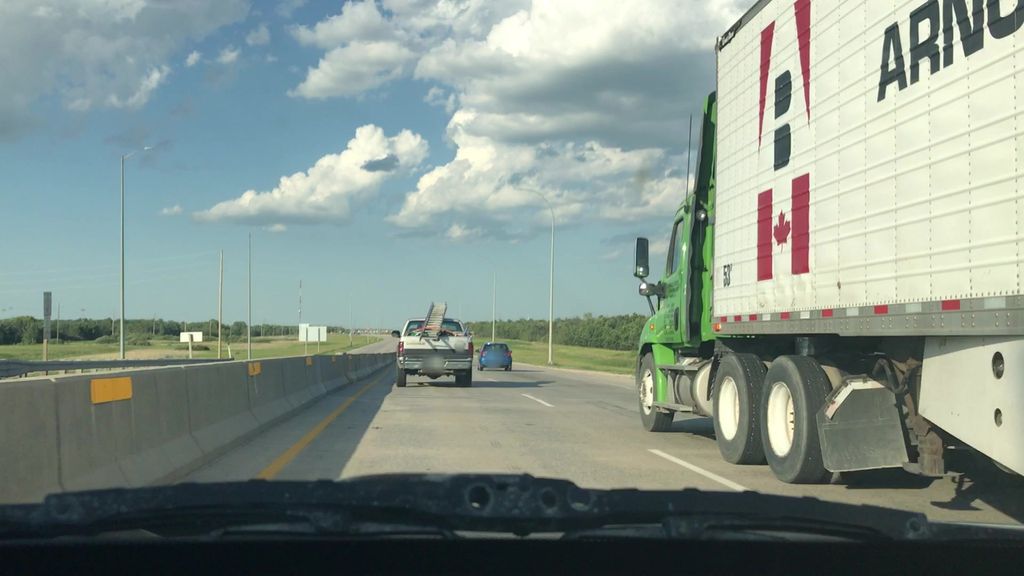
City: winnipeg